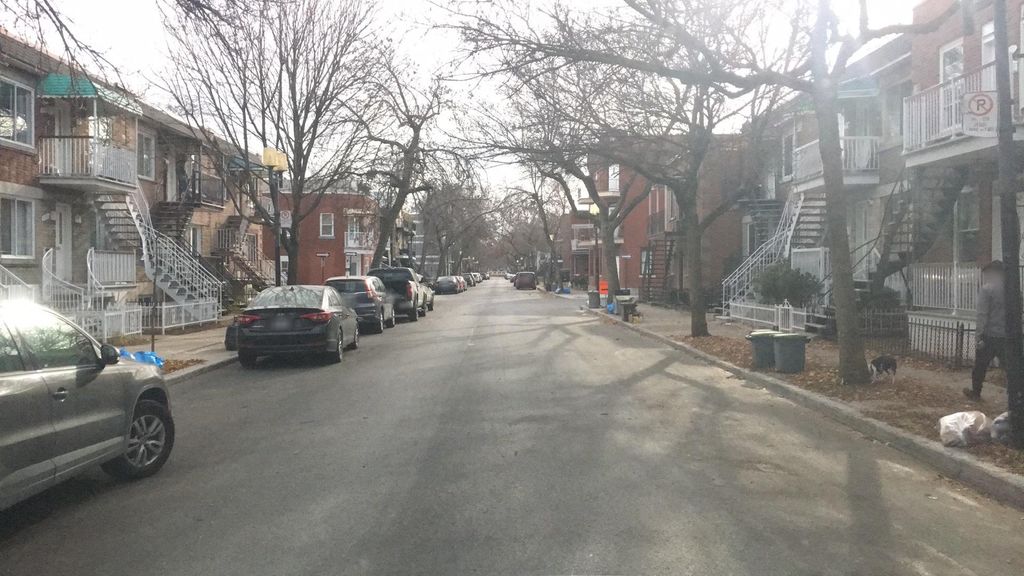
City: montreal